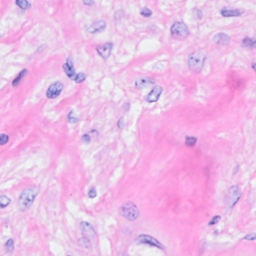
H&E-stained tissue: Breast